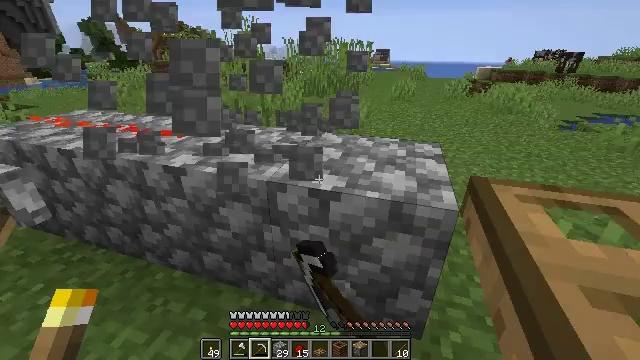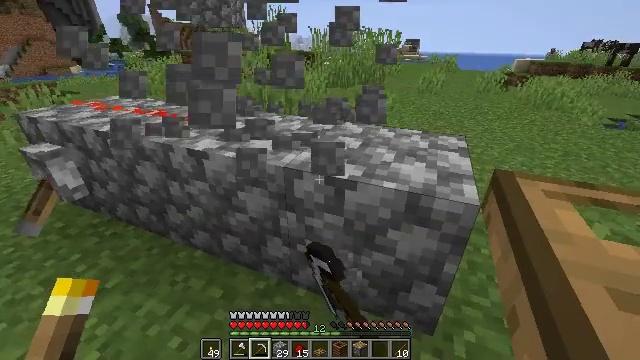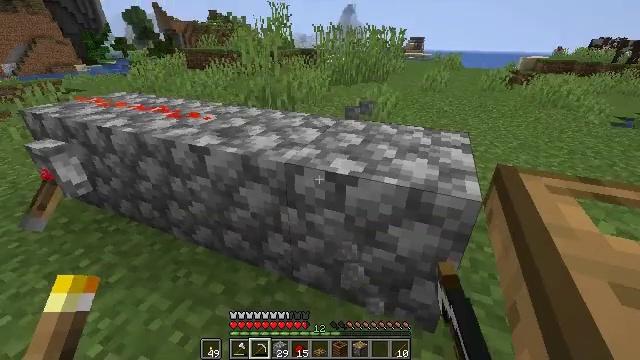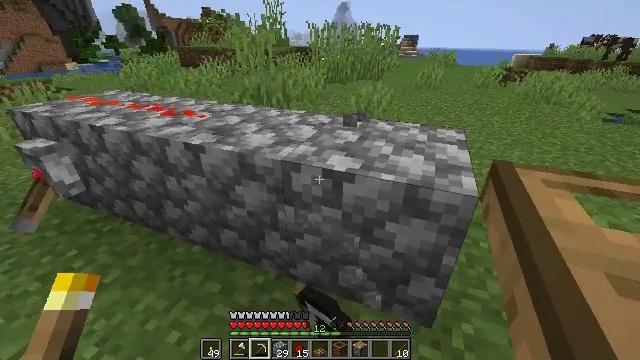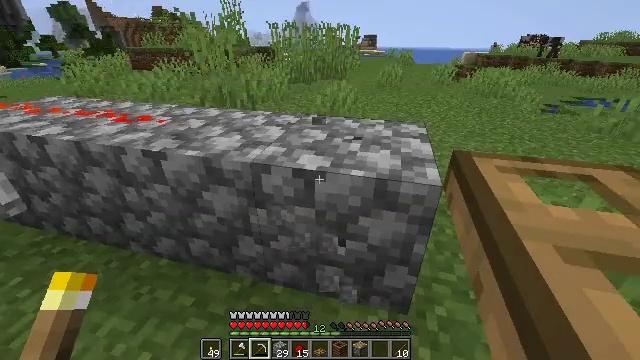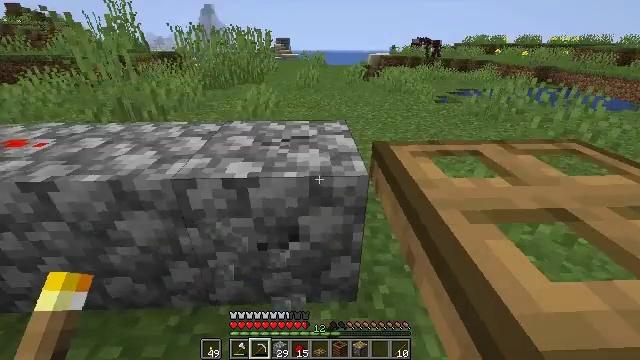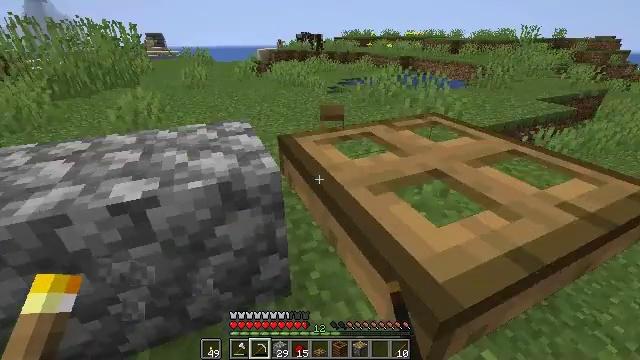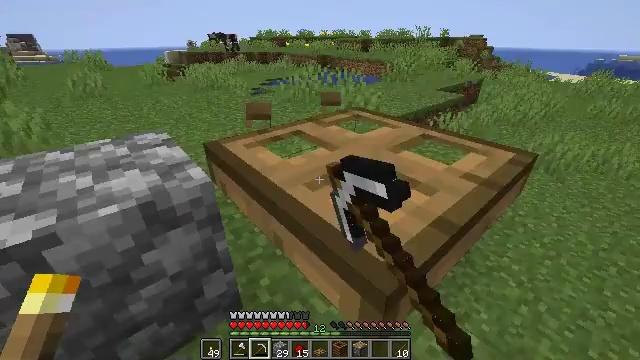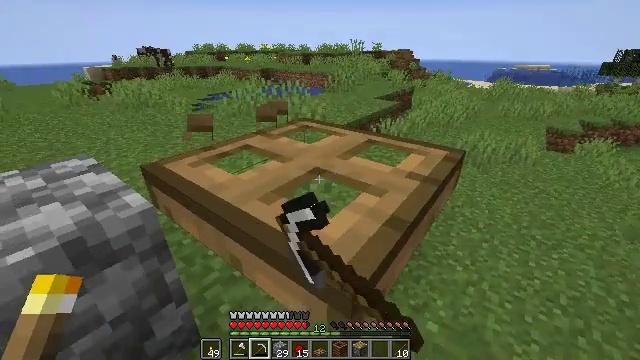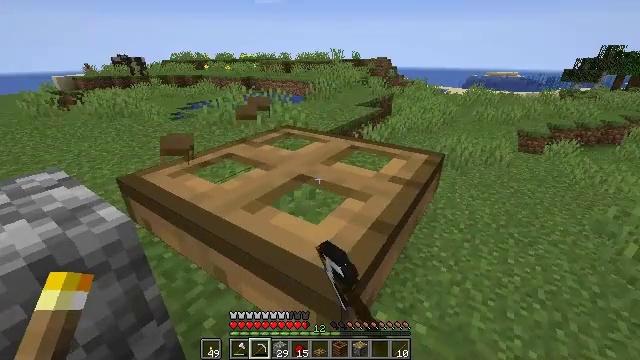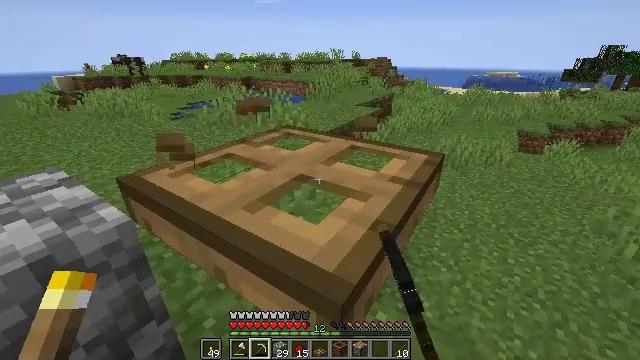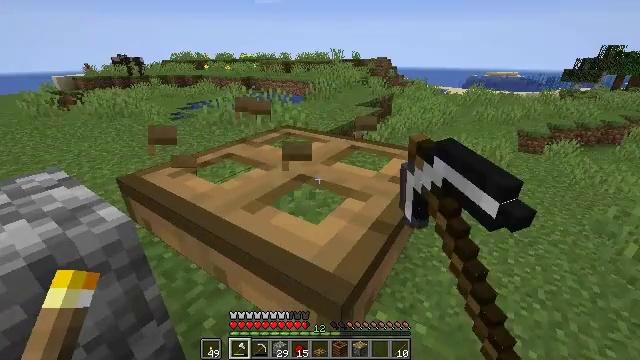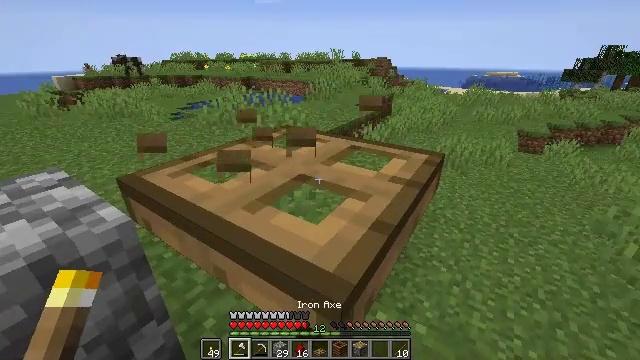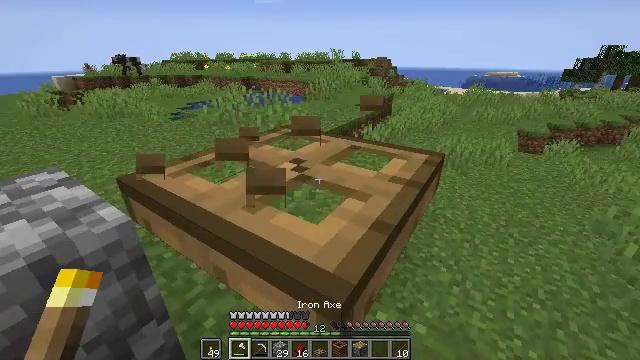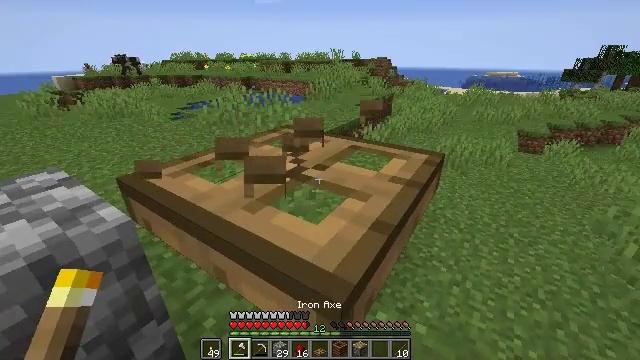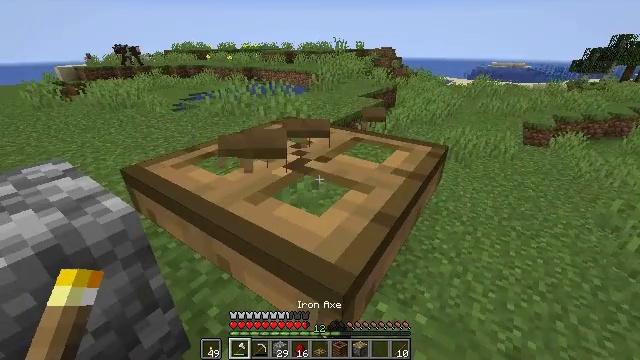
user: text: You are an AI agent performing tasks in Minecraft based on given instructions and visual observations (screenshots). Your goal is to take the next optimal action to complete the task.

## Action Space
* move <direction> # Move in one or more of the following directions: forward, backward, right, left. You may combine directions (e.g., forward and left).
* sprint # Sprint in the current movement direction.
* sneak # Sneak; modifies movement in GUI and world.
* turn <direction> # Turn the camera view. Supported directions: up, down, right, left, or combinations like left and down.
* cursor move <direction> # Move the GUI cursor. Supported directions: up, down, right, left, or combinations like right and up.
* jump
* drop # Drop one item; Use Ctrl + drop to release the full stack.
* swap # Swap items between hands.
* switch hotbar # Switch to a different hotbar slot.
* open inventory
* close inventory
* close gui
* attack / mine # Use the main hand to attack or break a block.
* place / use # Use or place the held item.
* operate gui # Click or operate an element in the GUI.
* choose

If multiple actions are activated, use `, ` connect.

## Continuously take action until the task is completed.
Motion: motion action
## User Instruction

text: Get the oak trapdoor back into your inventory.
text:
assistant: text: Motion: turn left and down, attack / mine
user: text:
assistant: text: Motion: attack / mine
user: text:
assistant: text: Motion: turn right, attack / mine
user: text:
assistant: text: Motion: turn right, attack / mine
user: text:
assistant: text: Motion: turn right, attack / mine
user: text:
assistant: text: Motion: turn right, attack / mine
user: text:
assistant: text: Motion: turn right, attack / mine
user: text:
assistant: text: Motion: turn right and up, attack / mine
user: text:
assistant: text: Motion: turn right and up, attack / mine
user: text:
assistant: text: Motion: attack / mine
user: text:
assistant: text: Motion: attack / mine, switch to hotbar 1
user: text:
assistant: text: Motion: attack / mine, switch to hotbar 1
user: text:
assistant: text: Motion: attack / mine, switch to hotbar 1
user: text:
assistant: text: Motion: attack / mine, switch to hotbar 1
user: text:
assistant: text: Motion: turn down, attack / mine
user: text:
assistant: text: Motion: turn left, attack / mine
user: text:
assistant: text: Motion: attack / mine
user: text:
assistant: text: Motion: attack / mine
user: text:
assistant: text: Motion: attack / mine
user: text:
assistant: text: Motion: attack / mine
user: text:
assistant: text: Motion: attack / mine
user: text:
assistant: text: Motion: attack / mine
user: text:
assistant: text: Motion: attack / mine
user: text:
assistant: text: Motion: attack / mine
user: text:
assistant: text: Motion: attack / mine
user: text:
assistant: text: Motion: turn left, attack / mine
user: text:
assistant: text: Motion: turn left, attack / mine
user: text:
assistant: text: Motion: turn left, attack / mine
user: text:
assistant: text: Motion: attack / mine
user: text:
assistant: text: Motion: attack / mine